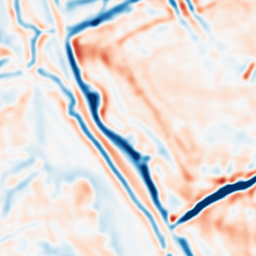
Category: multiscale
Decomposition family: dog
Decomposition parameters: sigma_low: 3
sigma_high: 5
Upsampling method: linear_exact
Upsampling parameters: scale: 8
Upsampling scale: 8